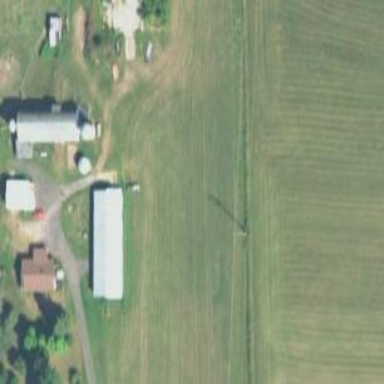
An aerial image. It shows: Farmyard area.